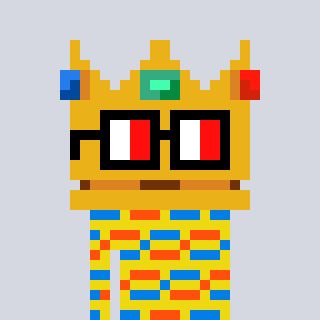
a pixel art character with square glasses with black frames and red eyes, a crown-shaped head and a yellow-colored body on a cool background